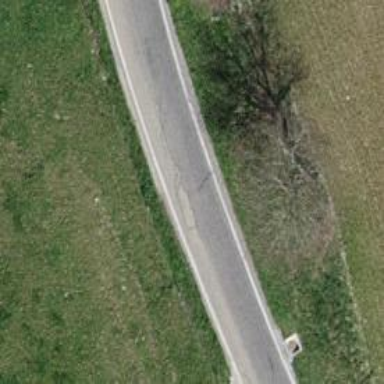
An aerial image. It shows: Unclassified road.